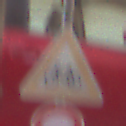
Verkehrszeichen: RadverkehrRechts
Zusatzzeichen unten: Ueberholverbot
Umgebung: Outdoor, Urban
Tageszeit: MorningAfternoon
Wetter: Clear
Licht: Natural
Jahreszeit: NotSpecified
Kontrast: LowContrast